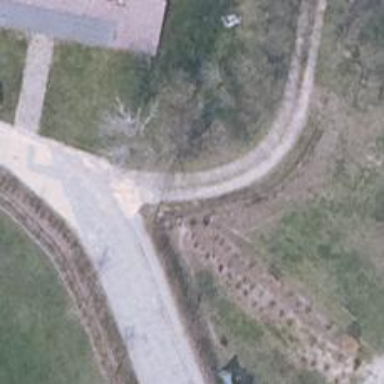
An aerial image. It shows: Track with grade 4 tracktype.